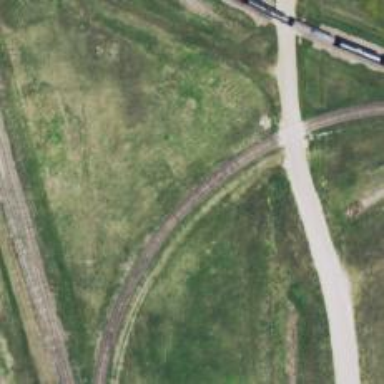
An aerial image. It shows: Railway siding for service.